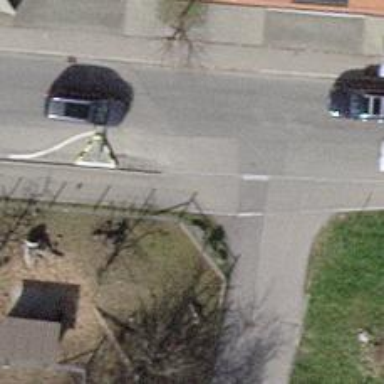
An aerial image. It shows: Sidewalk.